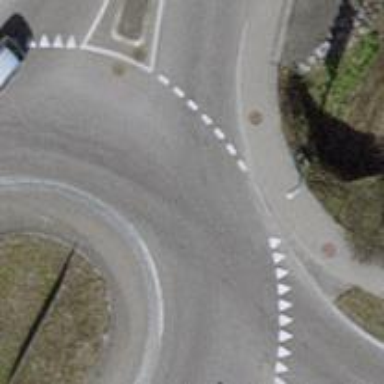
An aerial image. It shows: Primary highway with asphalt surface leading to roundabout. There is separate sidewalk along the road.